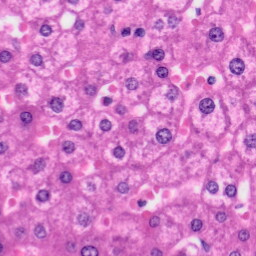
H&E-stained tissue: Liver